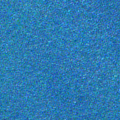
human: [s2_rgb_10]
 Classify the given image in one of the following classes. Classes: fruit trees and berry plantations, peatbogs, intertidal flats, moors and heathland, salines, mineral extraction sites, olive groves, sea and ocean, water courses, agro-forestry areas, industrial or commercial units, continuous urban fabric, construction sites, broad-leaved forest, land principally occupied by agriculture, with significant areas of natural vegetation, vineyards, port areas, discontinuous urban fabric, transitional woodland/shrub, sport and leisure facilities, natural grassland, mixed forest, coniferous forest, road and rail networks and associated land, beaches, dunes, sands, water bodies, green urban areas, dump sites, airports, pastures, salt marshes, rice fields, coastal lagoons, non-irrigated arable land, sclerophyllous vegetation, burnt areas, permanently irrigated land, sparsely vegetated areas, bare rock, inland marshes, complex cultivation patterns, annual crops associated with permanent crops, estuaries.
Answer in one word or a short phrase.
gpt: sea and ocean